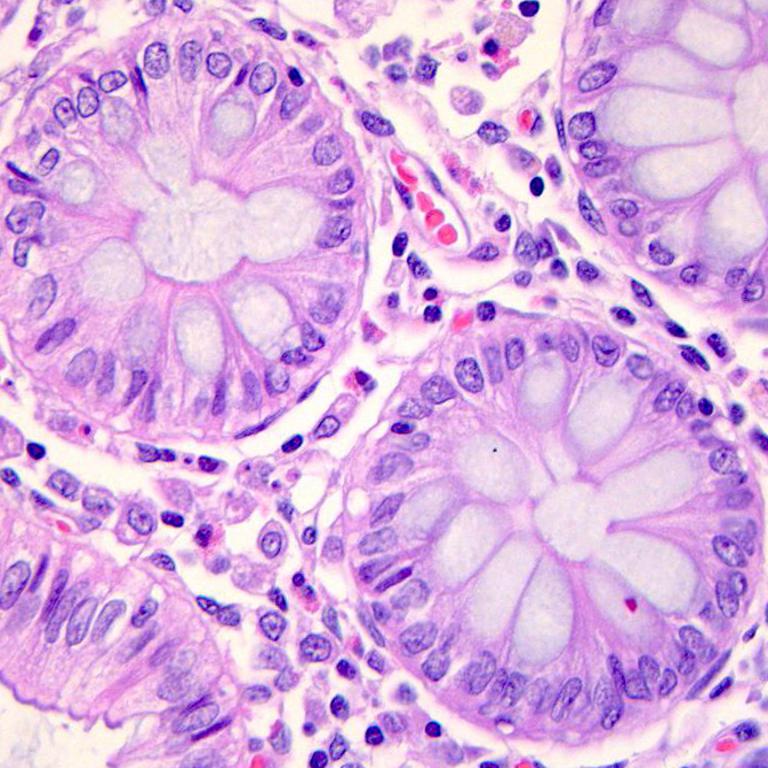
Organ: colon
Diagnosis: benign